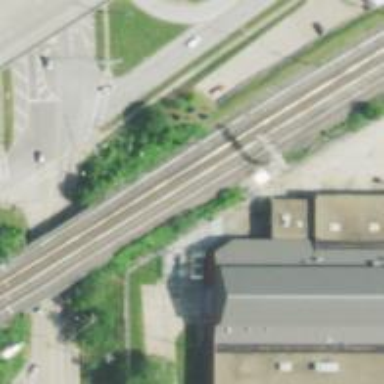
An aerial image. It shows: Railway siding for service.